Aerial crown-view tile of a tropical tree (Barro Colorado Island, Panama), acquired 20250124:
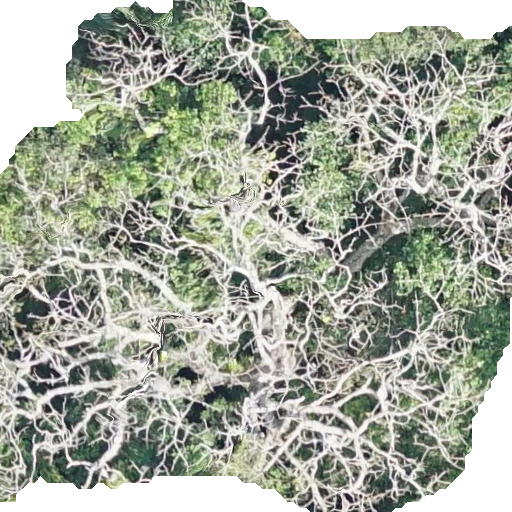
Species: Pseudobombax septenatum
GBIF accepted scientific name: Pseudobombax septenatum
Crown area: 400.48 m²